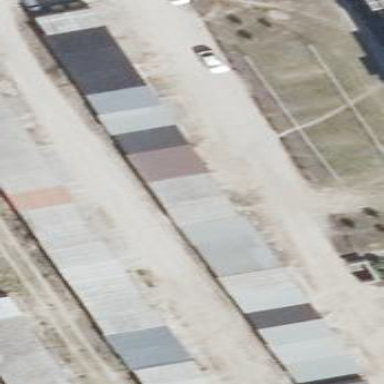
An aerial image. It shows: Group of garages.